【题型】解答题　【知识点】平面几何　【难度】medium
爱动脑筋的小李同学在学习完角平分线的性质后意犹未尽, 经过思考发现里面还有一个有趣的结论：

(1)【问题发现】如图1所示, 若 $AD$ 是 $\angle BAC$ 的角平分线, 可得到结论：$\frac{AB}{AC} = \frac{BD}{DC}$

小李的解法如下：过点 $D$ 作 $DE \perp AB$ 于点 $E$, $DF \perp AC$ 于点 $F$, 过点 $A$ 作 $AG \perp BC$ 于点 $G$。

$\because AD$ 是 $\angle BAC$ 的角平分线, 且 $DE \perp AB$, $DF \perp AC$,

\_\_\_.

$\therefore \frac{S_{\triangle ABD}}{S_{\triangle ADC}} = \frac{\frac{1}{2} AB \times DE}{\frac{1}{2} AC \times DF} = \frac{AB}{AC}$, $\frac{S_{\triangle ABD}}{S_{\triangle ADC}} = \frac{\frac{1}{2} BD \times AG}{\frac{1}{2} CD \times AG} = \frac{BD}{CD}$,

$\therefore \frac{AB}{AC} = \frac{BD}{DC}$

(2)【类比探究】如图2所示, 若 $AD$ 是 $\angle BAC$ 的外角平分线, $AD$ 与 $BC$ 的延长线交于点 $D$。求证：$\frac{AB}{AC} = \frac{BD}{DC}$

(3)【直接应用】如图3所示, 在 $Rt \triangle ABC$ 中, $\angle C = 90^\circ$, $AD$ 是 $\angle BAC$ 的平分线, 且交 $BC$ 于 $D$, 若 $BD = 15$, $CD = 9$, 请利用小李的方法在不添加辅助线的情况下求出 $AB$；

(4)【拓展应用】如图4所示, 在 $\triangle ABC$ 中, $\angle ABC = 90^\circ$, $AB = 9$, $BC = 12$, 将 $\triangle ABC$ 先沿 $\angle BAC$ 的平分线 $AD$ 折叠, $B$ 点刚好落在 $AC$ 上的 $E$ 点, 剪掉重叠部分(即四边形 $ABDE$), 再将余下部分($\triangle EDC$)沿 $\angle DEC$ 的平分线 $EF$ 折叠, 再剪掉重叠部分(即四边形 $DEGF$), 直接写出剩余部分的面积为\_\_\_\_\_\_。
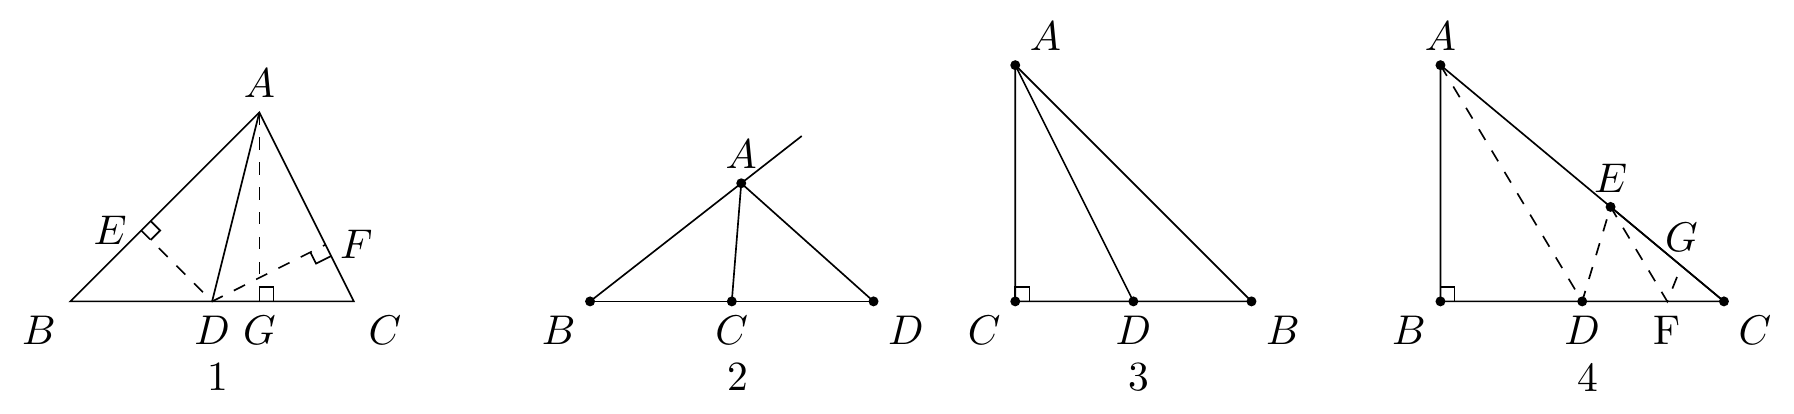
【解答】
解：(1) $\because AD$ 是 $\angle BAC$ 的角平分线, 且 $DE \perp AB$, $DF \perp AC$,

$\therefore DE = DF$,

故答案为：$DE = DF$；

(2) 过点 $D$ 作 $DN \perp AB$ 于 $N$, $DM \perp AC$ 于 $M$, 过点 $A$ 作 $AP \perp BD$ 于点 $P$。

$\because AD$ 是 $\angle NAC$ 的角平分线,

$\therefore DM = DN$,

$\frac{S_{\triangle ABD}}{S_{\triangle ADC}} = \frac{\frac{1}{2} AB \times DN}{\frac{1}{2} AC \times DM} = \frac{AB}{AC}$, $\frac{S_{\triangle ABD}}{S_{\triangle ADC}} = \frac{\frac{1}{2} BD \times AP}{\frac{1}{2} CD \times AP} = \frac{BD}{CD}$,

$\therefore \frac{AB}{AC} = \frac{BD}{CD}$；

(3) $\because Rt \triangle ABC$ 中, $\angle C = 90^\circ$, $AD$ 是 $\angle BAC$ 的平分线, 且交 $BC$ 于 $D$,

$\therefore \frac{AB}{AC} = \frac{BD}{CD}$,

$\because BD = 15$, $CD = 9$,

$\therefore \frac{AB}{AC} = \frac{15}{9} = \frac{5}{3}$,

设 $AB = 5a$, 则 $AC = 3a$,

由勾股定理得 $AB^2 = AC^2 + BC^2$, 即 $(5a)^2 = (3a)^2 + (15 + 9)^2$,

解得 $a = \pm 6$(负值舍去),

$\therefore AB = 5 \times 6 = 30$；

(4) $\because \angle ABC = 90^\circ$, $AB = 9$, $BC = 12$,

$\therefore AC = \sqrt{AB^2 + BC^2} = 15$,

$\because$ 将 $\triangle ABC$ 先沿 $\angle BAC$ 的平分线 $AD$ 折叠,

$\therefore AB = AE = 9$, $\angle BAD = \angle EAD$, $\angle B = \angle AED = 90^\circ$, $BD = DE$,

$\therefore EC = AC - AE = 6$, 由 (1) 可得

$\frac{AB}{AC} = \frac{BD}{DC} = \frac{3}{5}$,

$\therefore BD = DE = 4.5$, $DC = 12 - 4.5 = 7.5$,

$\therefore S_{\triangle DEC} = \frac{1}{2} \times DE \times CE = \frac{1}{2} \times 4.5 \times 6 = 13.5$,

同理可求：$\frac{ED}{EC} = \frac{DF}{FC} = \frac{3}{4}$,

$\therefore S_{\triangle DEF} = \frac{3}{7} \times 13.5 = \frac{81}{14}$,

$\therefore S_{\triangle FCG} = 13.5 - 2 \times \frac{81}{14} = \frac{27}{14}$。

故答案为：$\frac{27}{14}$。

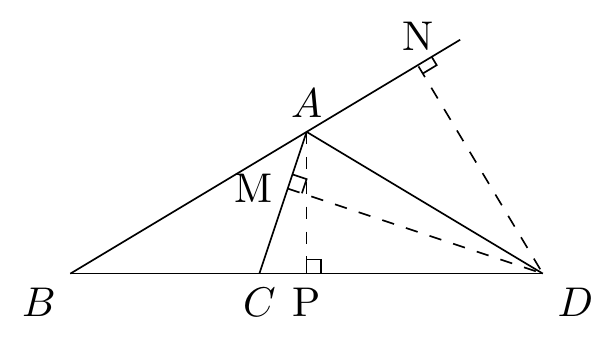
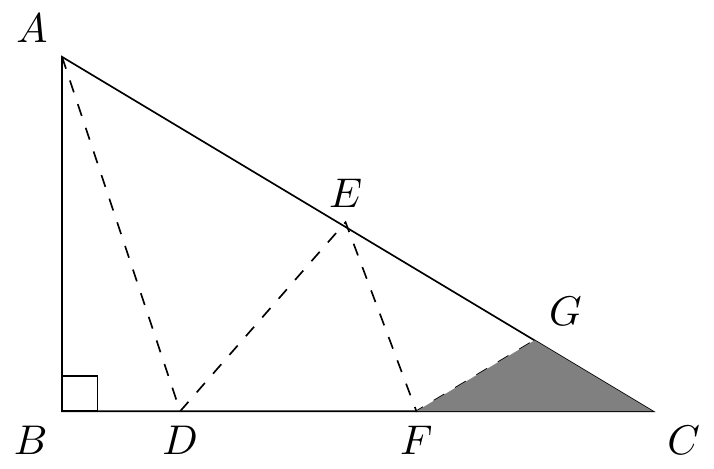